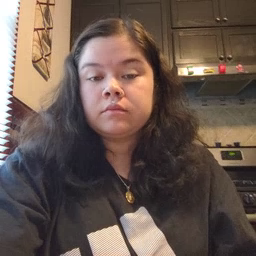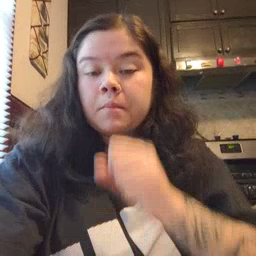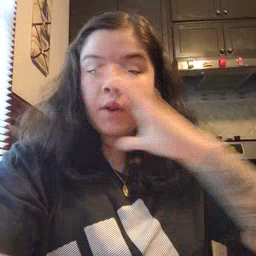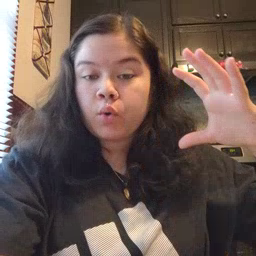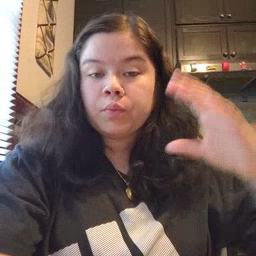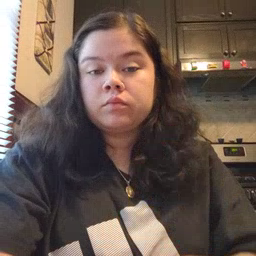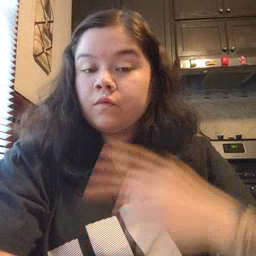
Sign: balloon